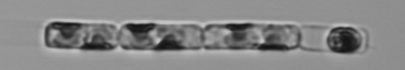
Label: Guinardia_delicatula_TAG_internal_parasite